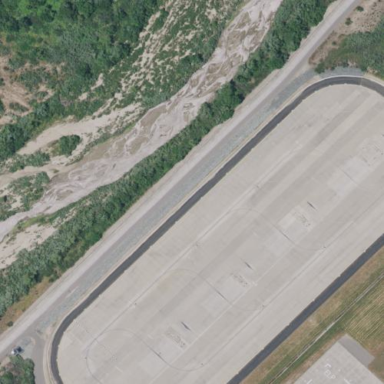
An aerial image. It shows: Apron at the airport.